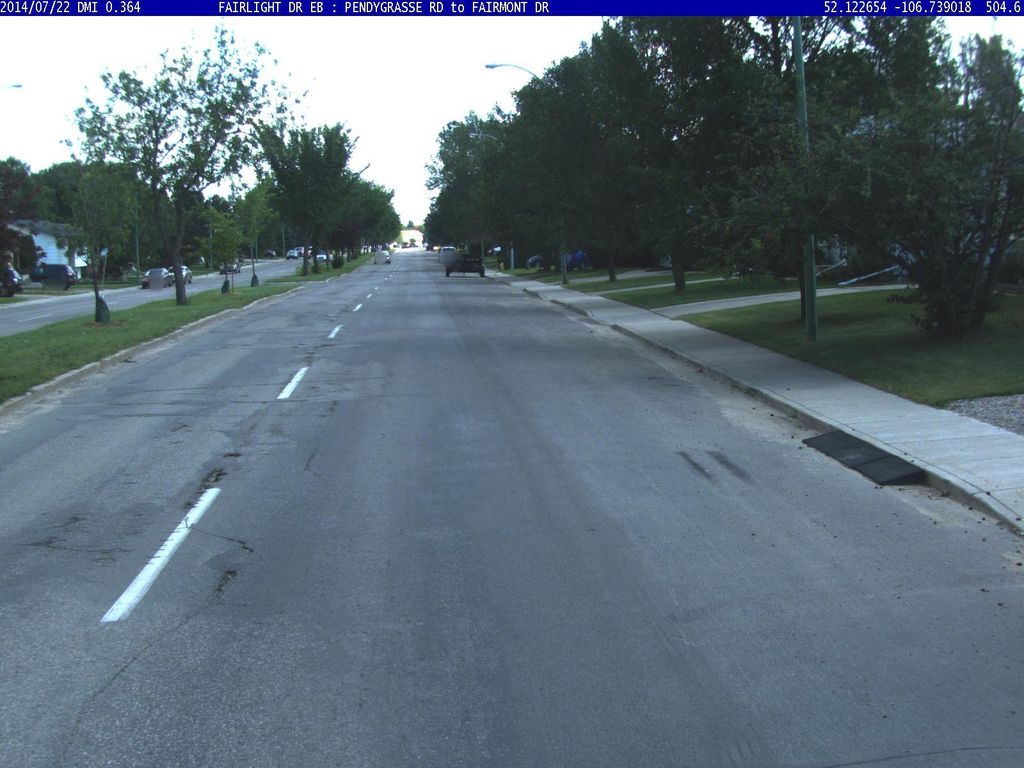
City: saskatoon